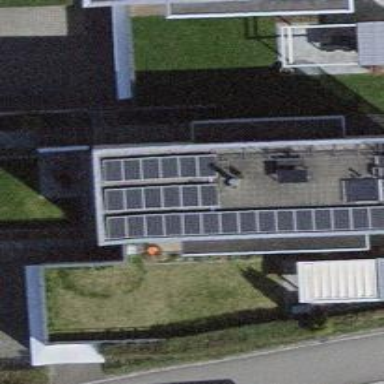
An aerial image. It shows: Solar power generator with photovoltaic panels.